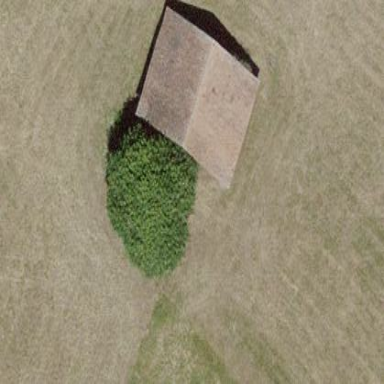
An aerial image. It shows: Barn.